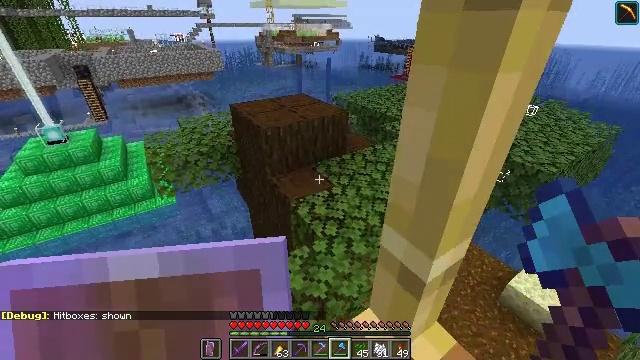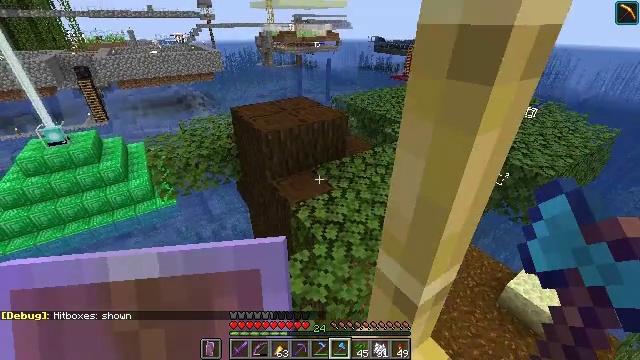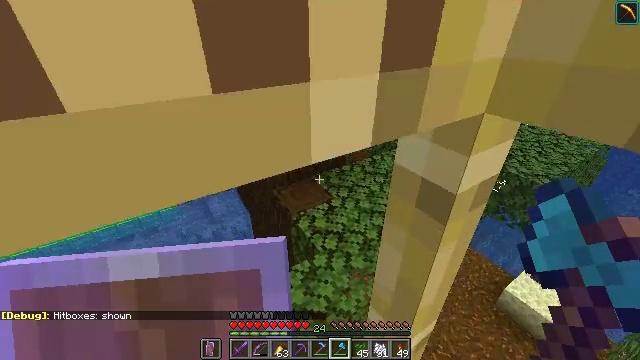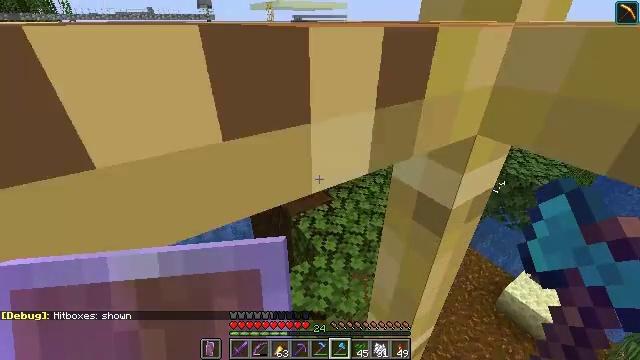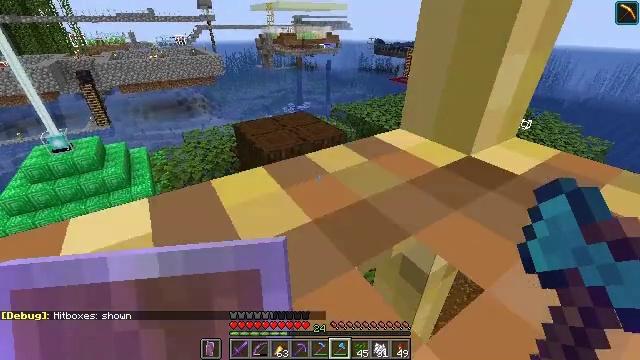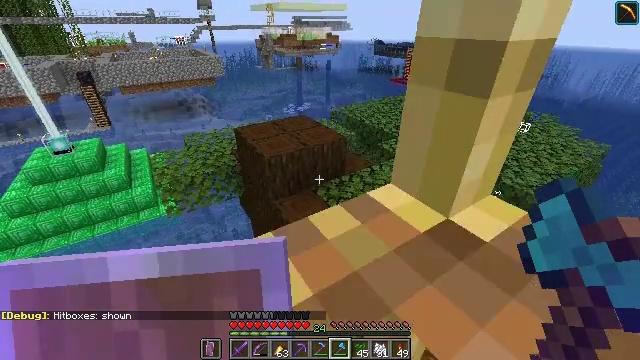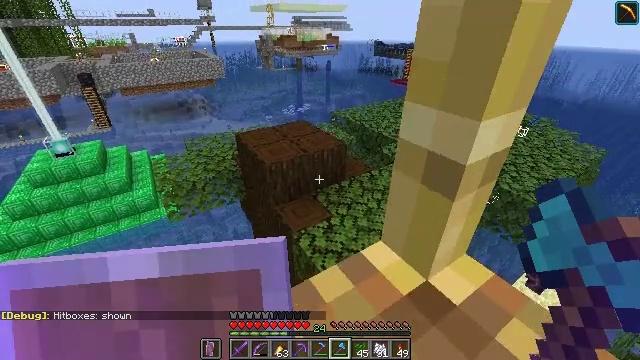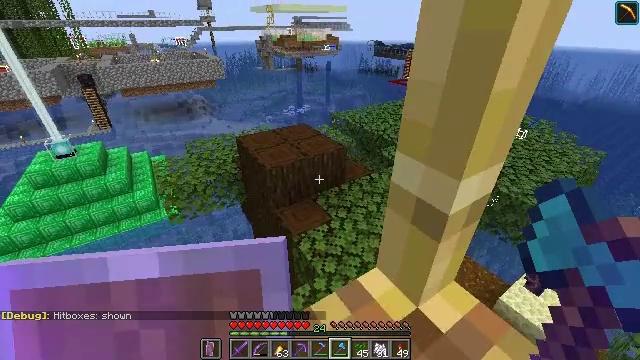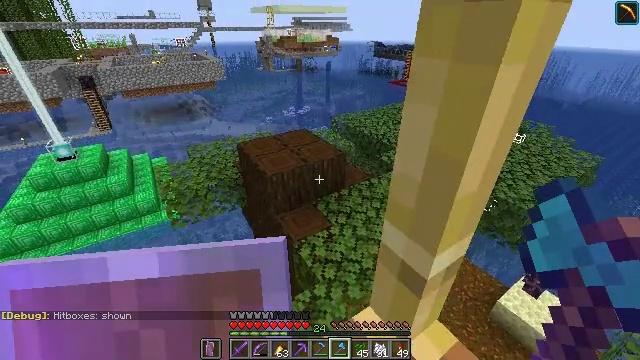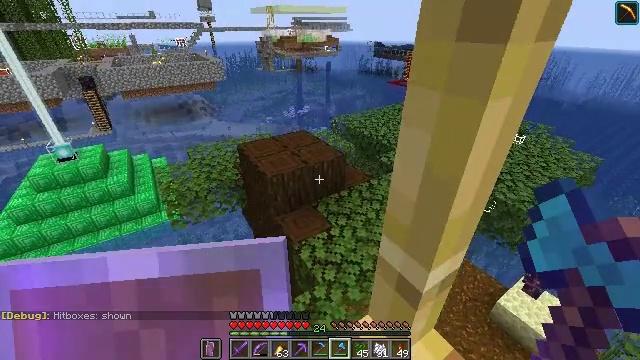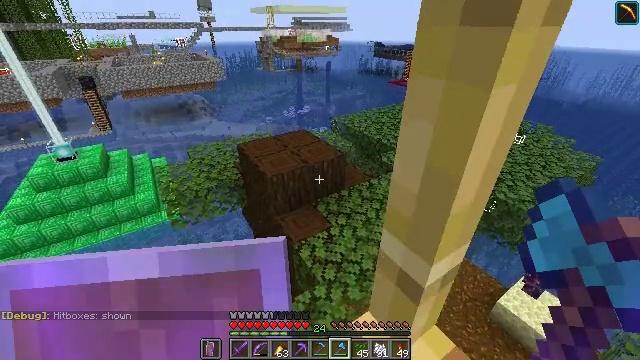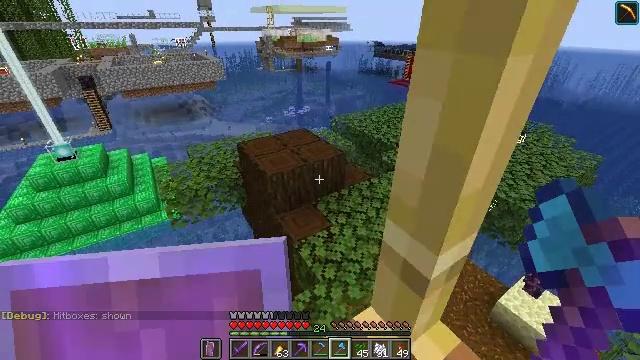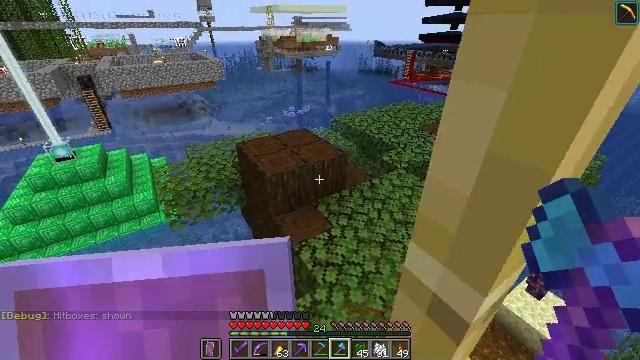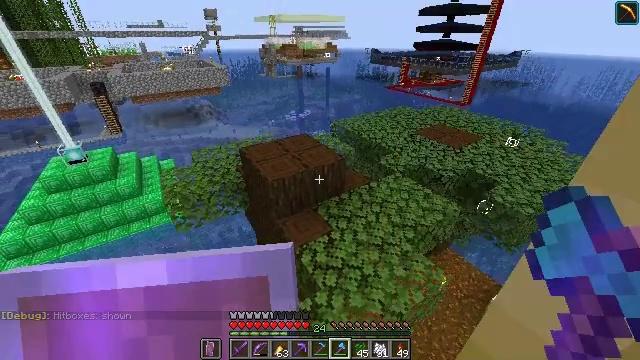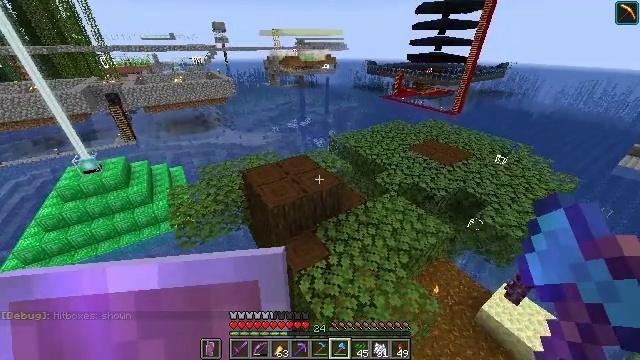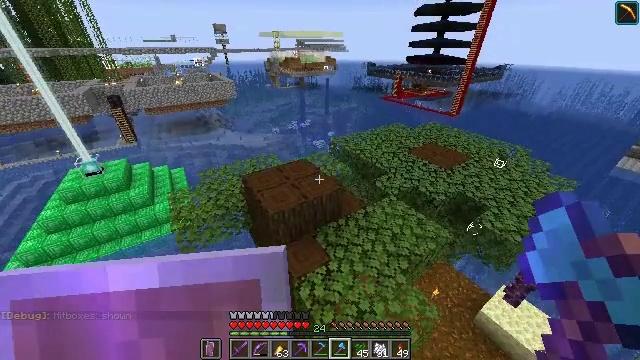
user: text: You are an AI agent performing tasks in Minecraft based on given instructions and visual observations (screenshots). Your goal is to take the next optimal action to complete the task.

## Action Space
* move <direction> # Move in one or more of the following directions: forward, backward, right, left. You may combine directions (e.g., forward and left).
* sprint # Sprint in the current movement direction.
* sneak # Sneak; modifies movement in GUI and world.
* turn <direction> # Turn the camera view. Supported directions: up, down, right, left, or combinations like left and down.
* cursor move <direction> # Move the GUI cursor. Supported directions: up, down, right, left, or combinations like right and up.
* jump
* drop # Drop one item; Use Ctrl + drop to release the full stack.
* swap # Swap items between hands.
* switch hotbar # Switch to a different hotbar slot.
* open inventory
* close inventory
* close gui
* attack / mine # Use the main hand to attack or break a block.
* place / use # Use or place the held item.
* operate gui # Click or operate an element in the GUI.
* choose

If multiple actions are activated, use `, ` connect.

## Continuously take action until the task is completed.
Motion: motion action
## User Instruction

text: Gather dark oak leaves from the canopy.
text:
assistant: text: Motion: jump
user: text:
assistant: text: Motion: jump
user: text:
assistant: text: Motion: jump
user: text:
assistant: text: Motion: jump
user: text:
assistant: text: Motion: jump
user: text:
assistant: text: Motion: jump
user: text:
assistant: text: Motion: jump
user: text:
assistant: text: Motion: no_op
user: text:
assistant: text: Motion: no_op
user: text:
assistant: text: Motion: no_op
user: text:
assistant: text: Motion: move forward
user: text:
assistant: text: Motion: move forward, sprint
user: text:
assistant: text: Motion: move forward, sprint
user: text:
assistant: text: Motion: move forward, sprint, jump
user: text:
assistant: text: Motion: move forward, sprint, jump
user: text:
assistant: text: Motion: move forward, sprint, jump
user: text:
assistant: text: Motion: move forward, sprint, jump
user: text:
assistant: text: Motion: move forward, sprint
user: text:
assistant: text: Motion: move forward, sprint, jump
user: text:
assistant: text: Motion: move forward, sprint, jump
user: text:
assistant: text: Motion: move forward, sprint, jump
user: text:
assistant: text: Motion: move forward, sprint, jump
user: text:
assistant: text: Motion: move forward, sprint, turn right
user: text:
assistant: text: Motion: move forward, sprint, turn right and up
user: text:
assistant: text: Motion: move forward, sprint, turn right and up
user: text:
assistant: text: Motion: move forward, sprint, turn right
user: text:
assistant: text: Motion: move forward, sprint, turn right
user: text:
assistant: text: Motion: no_op
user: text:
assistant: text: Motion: no_op
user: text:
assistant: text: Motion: no_op